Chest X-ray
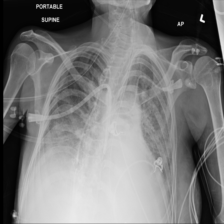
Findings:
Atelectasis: negative
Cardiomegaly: negative
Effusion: negative
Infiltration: positive
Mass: negative
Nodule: positive
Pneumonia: negative
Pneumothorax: negative
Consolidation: negative
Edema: negative
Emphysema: negative
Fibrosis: negative
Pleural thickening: negative
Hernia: negative